Question: Good Day,
I have my .modal CSS code as such
'''
.modal
{
position: fixed;
top: 10%;
left: 50%;
z-index: 1050;
width: 560px;
margin-left: -280px;
background-color: #fff;
border: 1px solid #999;
border: 1px solid rgba(0,0,0,0.3);
*border: 1px solid #999;
-webkit-border-radius: 6px;
-moz-border-radius: 6px;
border-radius: 6px;
-webkit-box-shadow: 0 3px 7px rgba(0,0,0,0.3);
-moz-box-shadow: 0 3px 7px rgba(0,0,0,0.3);
box-shadow: 0 3px 7px rgba(0,0,0,0.3);
-webkit-background-clip: padding-box;
-moz-background-clip: padding-box;
background-clip: padding-box;
outline: 0;
}
'''
However, it looks like this on mobile

I need a way for the modal to resize.
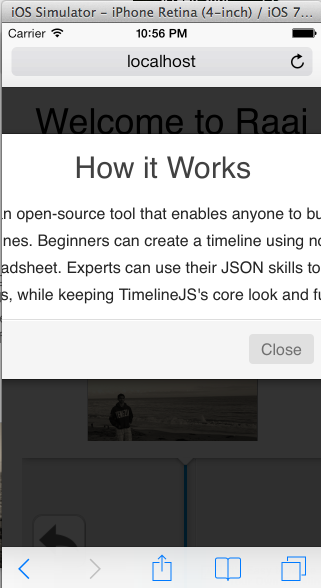
Answer: I've come up with two ways to archive this:
1) Use <URL>
<URL>
'''
.modal {
/* original code */
}
@media (max-width:622px) {
.modal {
left:5%;
margin-left:0px;
width:90%;
}
}
'''
'622px' is the result of '560px/0.9';
2) Use percentage and 'max-' CSS attributes
<URL>
'''
<div class="modal-wrapper"><div class="modal">Some text</div></div>
'''
'''
.modal-wrapper {
position:fixed;
top:10%;
left:50%;
width:560px;
max-width:90%;
overflow:visible;
z-index:1050;
}
.modal {
position: relative;
width: 100%;
margin-left:-50%;
/* background colors and stuffs */
}
'''
Method 1 makes least change to your code, but if you ever change your mind about the '560px' limit, you'll also have to take care of the media query 'max-width' value;
Method 2 makes quite some change to your code, but if you ever change your mind about the '560px' limit, you should be able to change it fast (even <URL>.